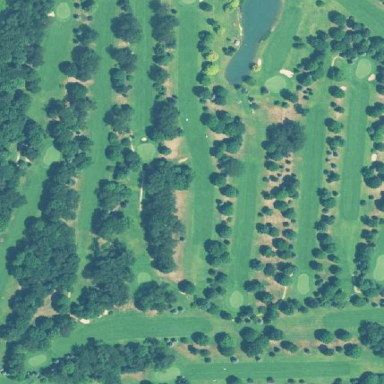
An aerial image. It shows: Golf course.